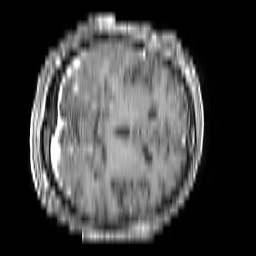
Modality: T1w
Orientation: axial
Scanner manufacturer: philips
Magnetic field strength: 1.5 T
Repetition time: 0.1876 s
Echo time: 0.001926 s